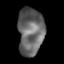
Tissue: skin
Cell type: Epithelial cells
Senescence score: 0.225
Nuclear area (px): 1194
Mean DAPI intensity: 102.195